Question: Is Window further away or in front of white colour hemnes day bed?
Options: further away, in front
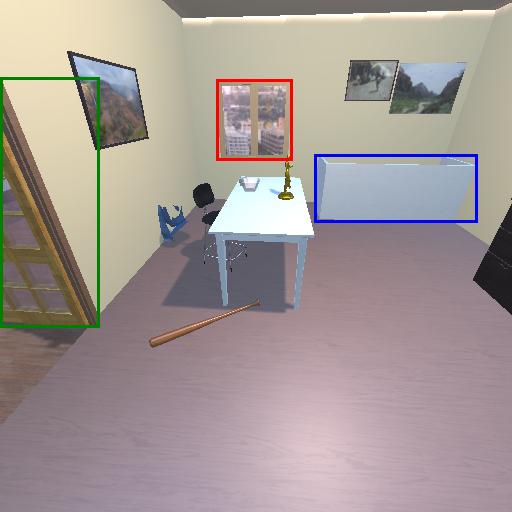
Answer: further away